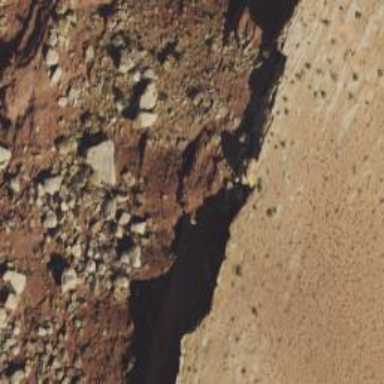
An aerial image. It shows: Natural cliff.